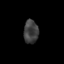
Tissue: skin
Cell type: Epithelial cells
Senescence score: 0.2653
Nuclear area (px): 336
Mean DAPI intensity: 63.378